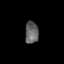
Tissue: skin
Cell type: Others
Senescence score: 0.7233
Nuclear area (px): 292
Mean DAPI intensity: 97.497